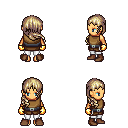
a pixel art fantasy rpg character, female body template, human, tanned skin, leather chest armor, white pants, white blonde right-swept hairstyle, gold gloves, brown shoes, four views (front, back, left, right), 2x2 character sprite sheet, small pixel art, hard edges, no anti-aliasing